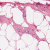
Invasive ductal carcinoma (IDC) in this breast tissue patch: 0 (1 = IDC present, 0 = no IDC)